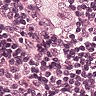
Metastatic tissue present: yes